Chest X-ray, AP view. Patient: 59 years old, sex M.
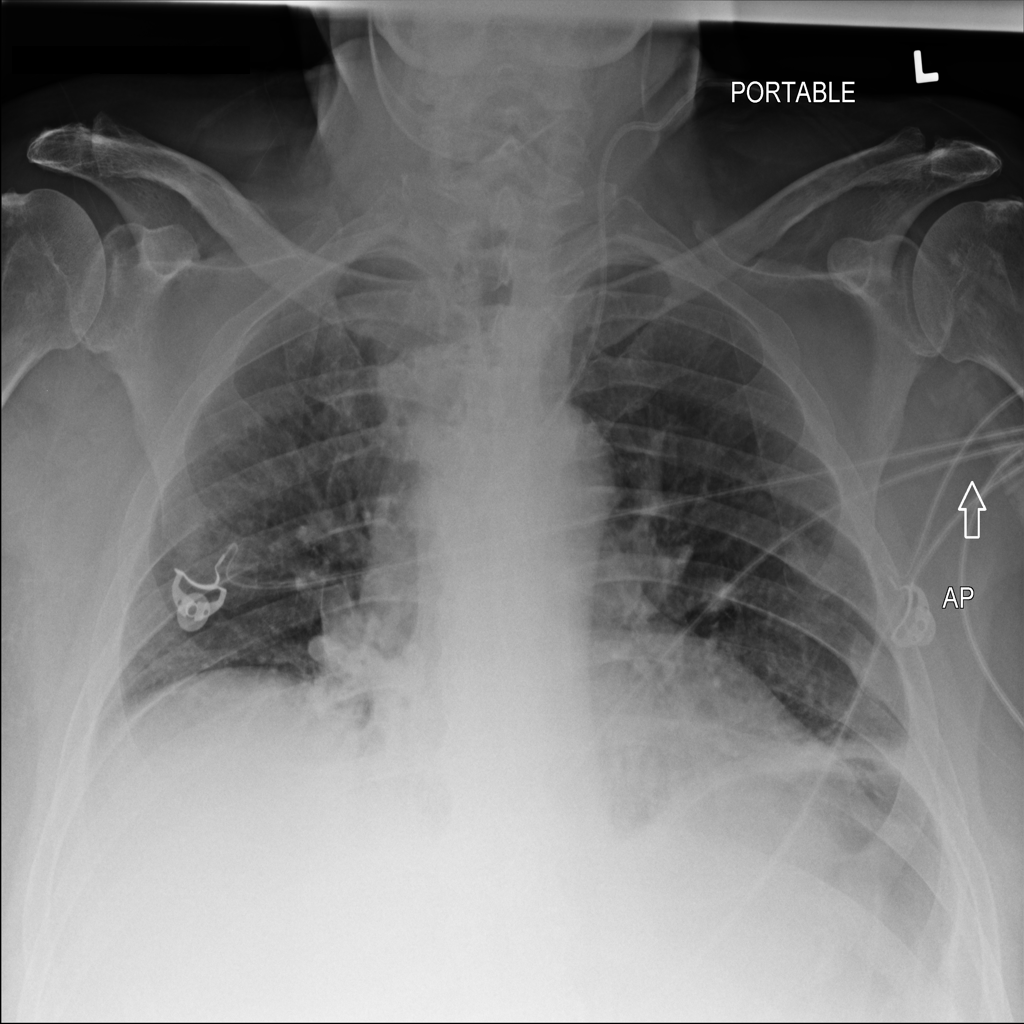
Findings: Consolidation